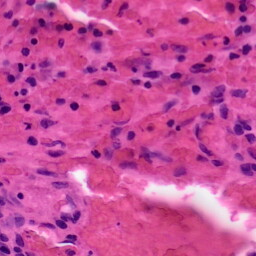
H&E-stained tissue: Colon